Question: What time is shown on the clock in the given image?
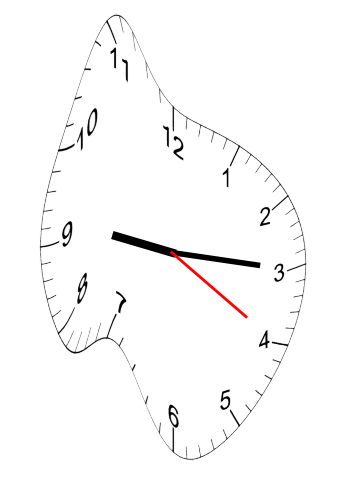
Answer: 09:15:20